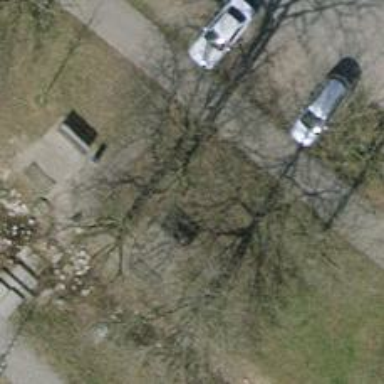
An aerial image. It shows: Brown bench in the vicinity.